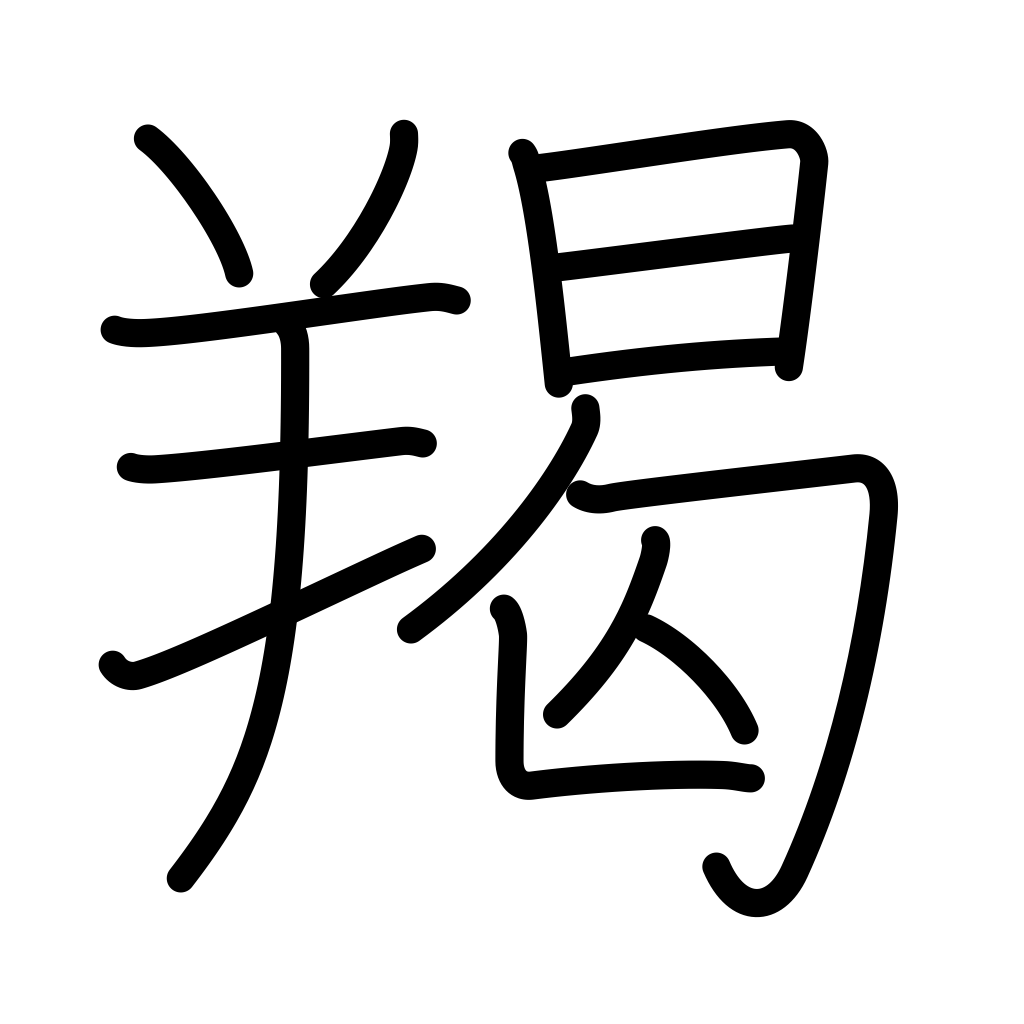
Meaning: barbarian